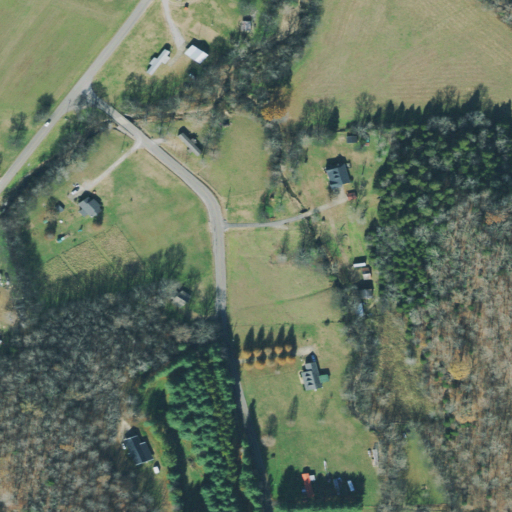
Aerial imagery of valley in Tennessee named Smith Hollow containing pasture, open development, deciduous forest, mixed forest, evergreen forest, and low intensity development